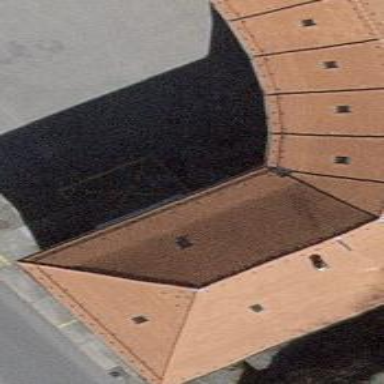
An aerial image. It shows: View of roof with edges.